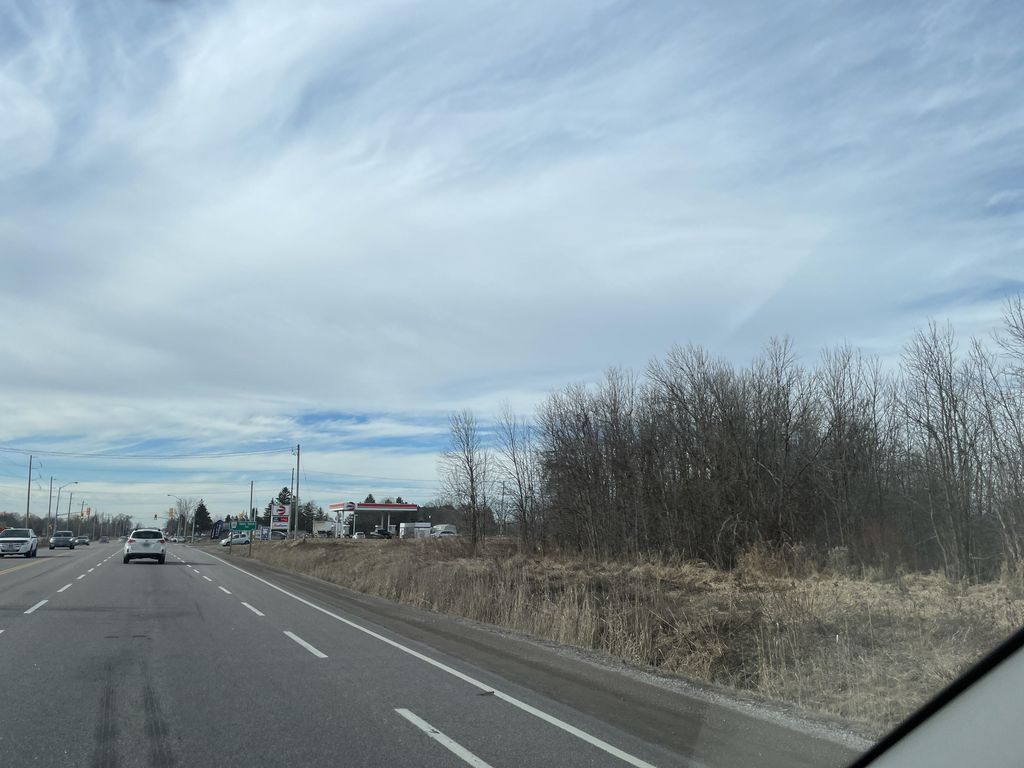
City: kitchener-waterloo